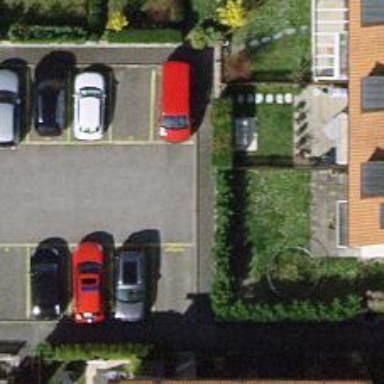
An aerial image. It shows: Road serving as parking aisle.